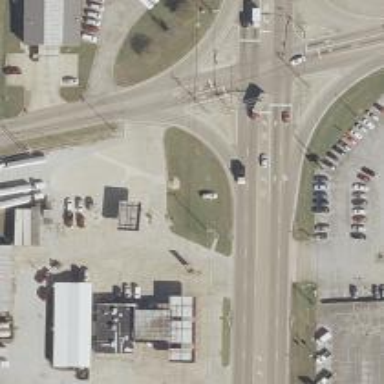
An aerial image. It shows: Asphalt road with secondary link designation.